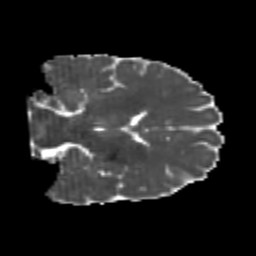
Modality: MD
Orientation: coronal
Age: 23
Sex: male
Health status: healthy
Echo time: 0.074 s